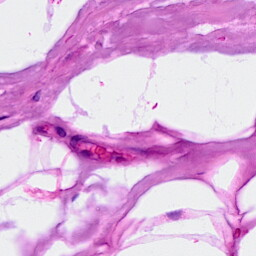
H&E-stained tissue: Breast